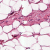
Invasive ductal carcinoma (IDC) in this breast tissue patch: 0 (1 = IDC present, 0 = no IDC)